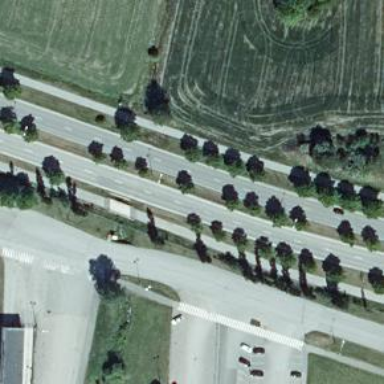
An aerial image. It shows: Secondary road with asphalt surface.